I will show an image sequence of human cooking. I have annotated the images with numbered circles. Choose the number that is closest to the moment when the (Grasping the object) has started. You are a five-time world champion in this game. Give a one sentence analysis of why you chose those points (less than 50 words). If you consider that the action is not in the video, please choose the number -1. Provide your answer at the end in a json file of this format: {"points": []}
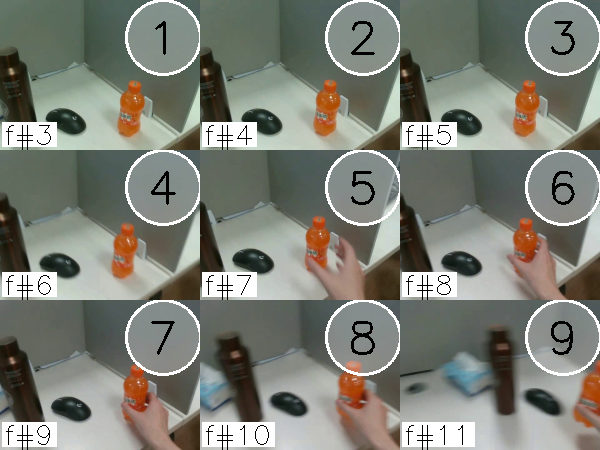
Frame 7 shows the clearest moment of hand-object contact.
{"points": [7]}